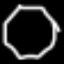
Label: octagon